Question: I'm trying to setup an apache tomcat server with a struts application. Problem was the project's directory structure was poorly mapped out. I've updated it and running into a problem when I try to start my server. My folder structure is as follows.

The main thing I changed was moving all of the jsp files into a separate folder, they were originally just directly in the Web Content folder. My problem is now I THOUGHT the only thing I needed to change was the struts.xml's package default namespace (the only one they made) to "/jsp" thinking the "/" would point to the web content folder and adding jsp would hit the right folder. However it doesn't seem to be the case. I get an error that "There is no Action mapped for namespace "/" and action name mainDashboardHome." (tried cleaning server, clearing FF cache, and restarting eclipse), like it didn't even see that I changed the package's namespace. My web.xml is super basic filtering all url patterns to struts2. The only thing I can think of is the Welcom-file-list : Welcome.jsp's redirect needs to change... code below. Not sure what to change it to.
'''
<%@ page contentType="text/html; charset=UTF-8"%>
<%@ taglib prefix="s" uri="/struts-tags"%>
<html>
<head>
</head>
<body>
<% response.sendRedirect("mainDashboardHome.action"); %>
</body>
</html>
'''
Also the start of my struts.xml package definition with dashboard action (located in the SRC folder):
'''
<struts>
...
<package name="default" extends="struts-default" namespace="/jsp">
...
<action name="mainDashboardHome" method="mainDashBoard"
class="mainDashboard.Action.ApplicationRouteAction">
<result name="success">test.jsp</result>
<result name="error">Login.jsp</result>
</action>
'''
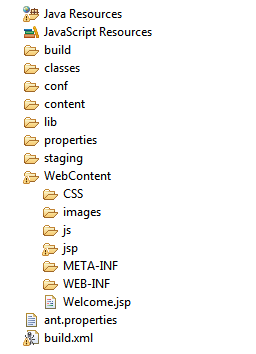
Answer: here is the theory: namespace and action name DON'T have to correspond to your action or jsp file location (although you can do that yourself for convenience, i do that :D :D :D). namespace and action name mainly affects how client will see its url. the action file and jsp file are to be specified in your struts.xml
in your case, the user will see mainDashboardHome's url as .../jsp/mainDashboardHome.action
since you said you moved your jsps to special folder, and your result tag content doesn't show any folder, i think your jsp file location setting ('<result name="success/error">wherever_your_jsp_is.jsp</result>') must be changed
so, i think here are the steps for your troubleshooting:
1. change the namespace into "/" (not strictly necessary, though. i depends on how you want the url to be)
2. change the jsp locations inside the result tags to the one where you stored your jsp files
and as a side note, you don't need to put response.sendRedirect("mainDashboardHome.action"); inside your jsp. you can do this instead in your struts.xml:
'''
<action blablabla>
<result name="anotherblablabla" type="redirectAction">
<param name="namespace">/</param>
<param name="actionName">mainDashboardHome</param>
</result>
</action>
'''